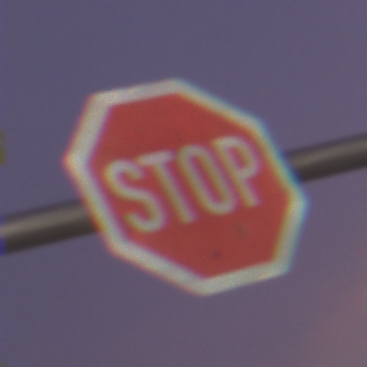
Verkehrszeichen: Stop
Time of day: SunriseSunset
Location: Outdoor (Urban)
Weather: PartlyCloudy
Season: NotSpecified
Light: Artificial